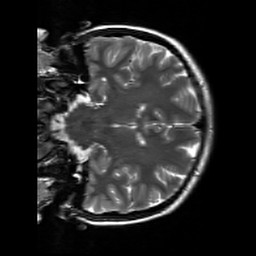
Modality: T2w
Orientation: coronal
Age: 19
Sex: female
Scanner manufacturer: siemens
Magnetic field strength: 3 T
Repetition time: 7 s
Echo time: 0.09 s